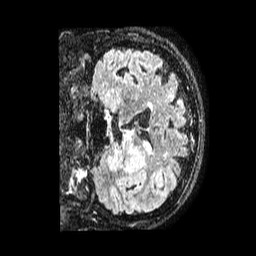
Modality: FLAIR
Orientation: coronal
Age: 82
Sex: female
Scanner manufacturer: philips
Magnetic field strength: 1.5 T
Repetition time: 4.8 s
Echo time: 0.38 s